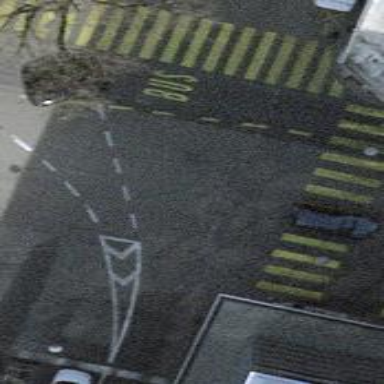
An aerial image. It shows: Road with traffic signals.